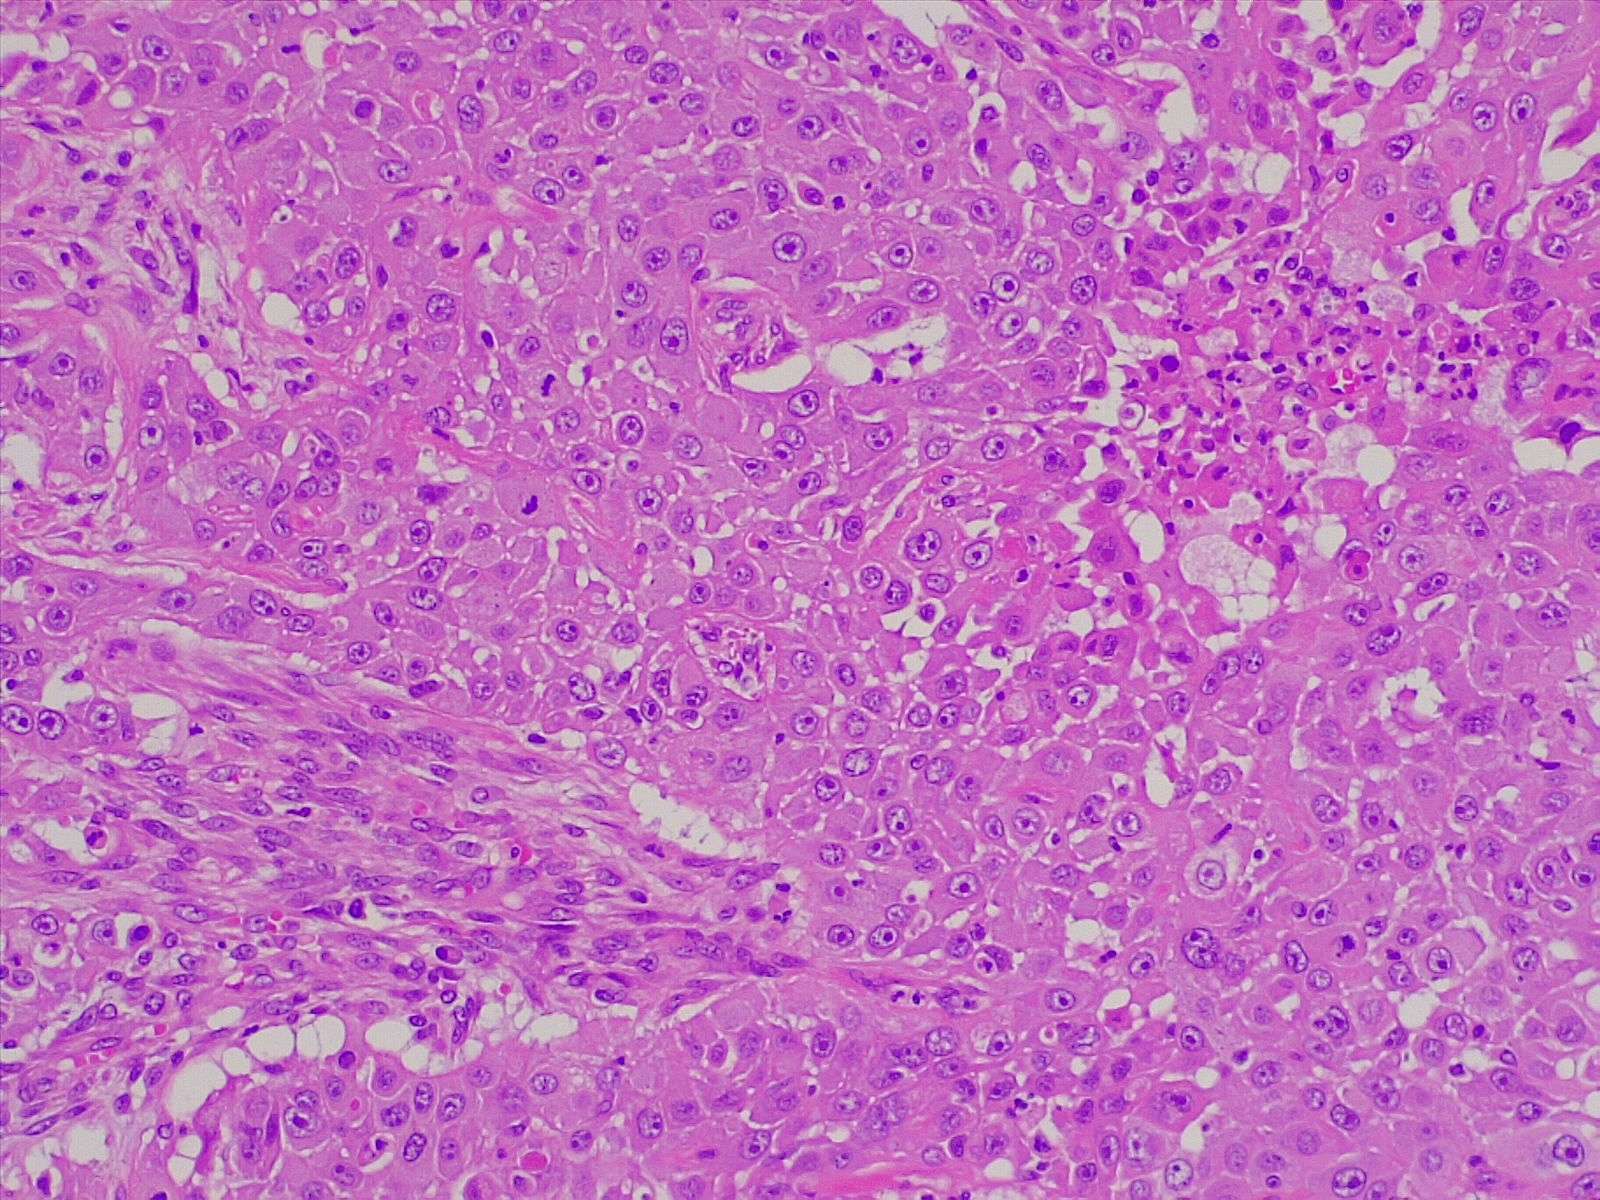
Label: lung squamous cell carcinoma, poorly differentiated